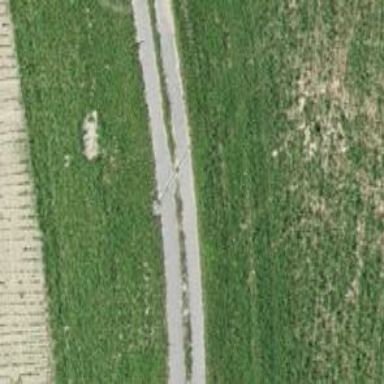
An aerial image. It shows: Well-maintained track road with grade 1 tracktype.